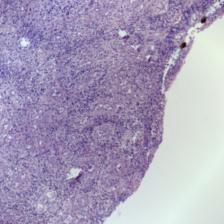
Diagnosis: OSCC